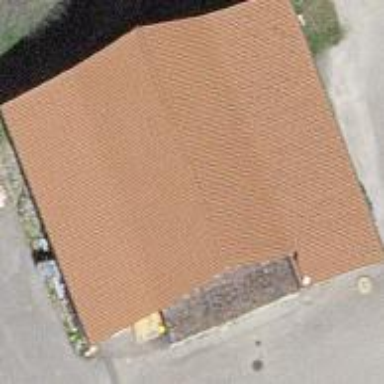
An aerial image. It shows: Shed building.